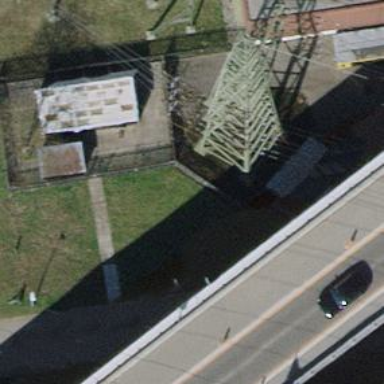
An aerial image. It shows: Power line in the image.